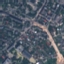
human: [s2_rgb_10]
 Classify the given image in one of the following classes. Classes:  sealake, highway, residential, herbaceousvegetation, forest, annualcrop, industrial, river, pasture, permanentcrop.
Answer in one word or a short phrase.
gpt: Residential